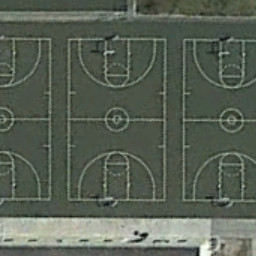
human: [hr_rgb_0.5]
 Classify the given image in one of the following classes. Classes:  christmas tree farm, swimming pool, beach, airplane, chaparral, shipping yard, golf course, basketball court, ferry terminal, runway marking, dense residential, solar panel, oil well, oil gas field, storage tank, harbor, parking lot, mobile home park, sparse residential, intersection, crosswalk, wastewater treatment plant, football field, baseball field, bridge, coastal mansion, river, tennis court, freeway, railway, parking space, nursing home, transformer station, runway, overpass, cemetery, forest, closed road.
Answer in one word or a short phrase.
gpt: basketball court